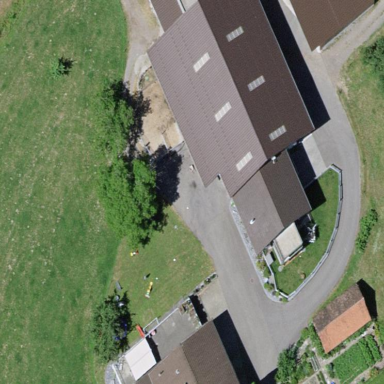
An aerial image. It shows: Farmyard area.